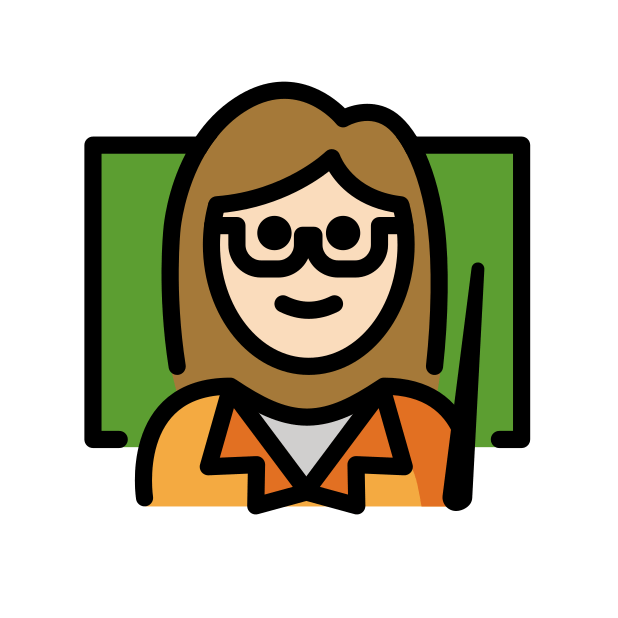
woman teacher: light skin tone